Question: I have an quite big CSv File I want to have in Google Maps or just on a map. These are just coordinates but I have 600.000 of them..
Do you have any Idea how I can do this?
I've added an screenshot from XTabulator below:

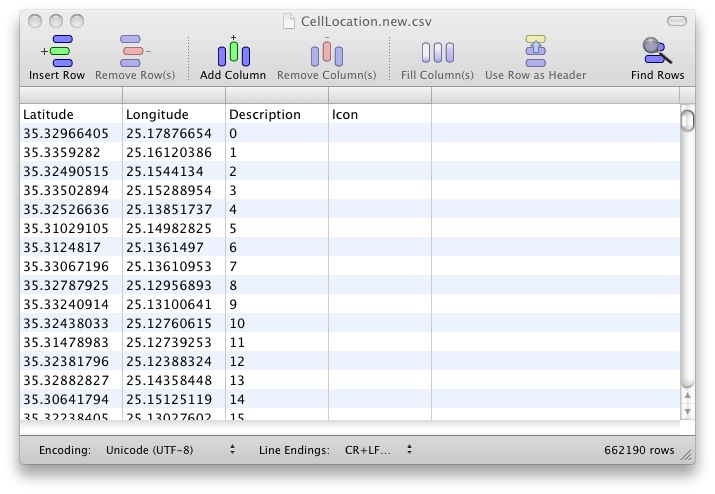
Answer: The easiest way to do this is generate a KML file (see <URL>
EDIT: <URL> may let you do it without coding.